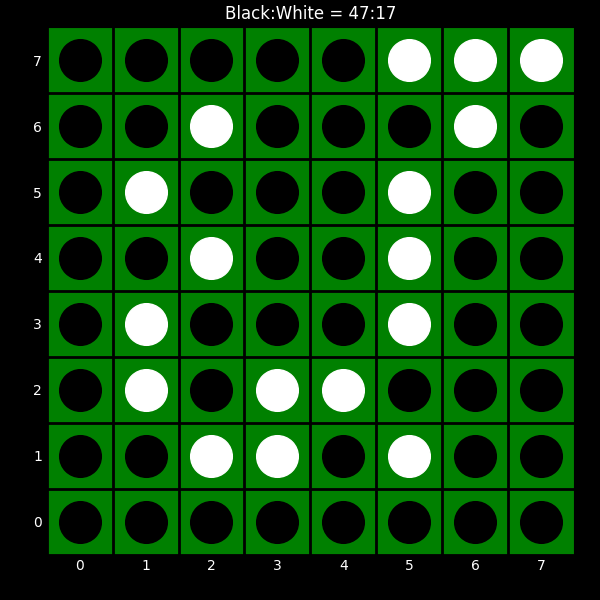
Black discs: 47
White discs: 17